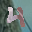
Label: 4